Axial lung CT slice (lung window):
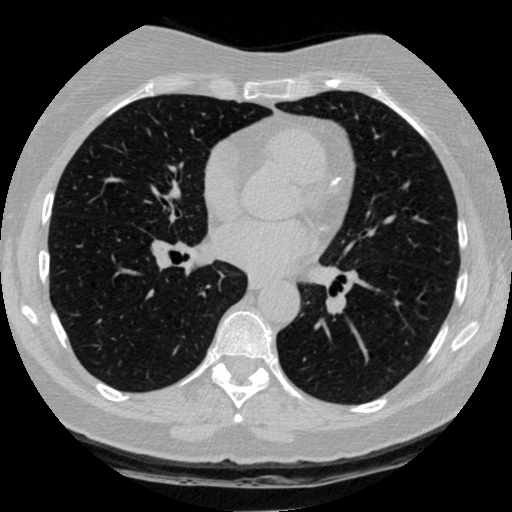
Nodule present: no